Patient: sex F, age 58
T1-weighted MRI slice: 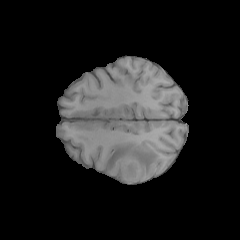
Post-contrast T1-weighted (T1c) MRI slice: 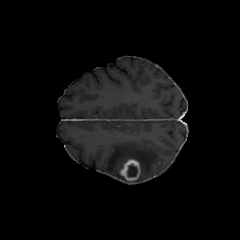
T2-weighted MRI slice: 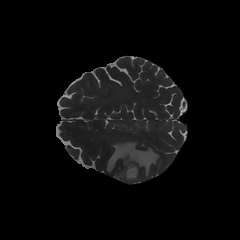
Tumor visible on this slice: yes
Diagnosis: Glioblastoma, IDH-wildtype
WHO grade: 4